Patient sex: M
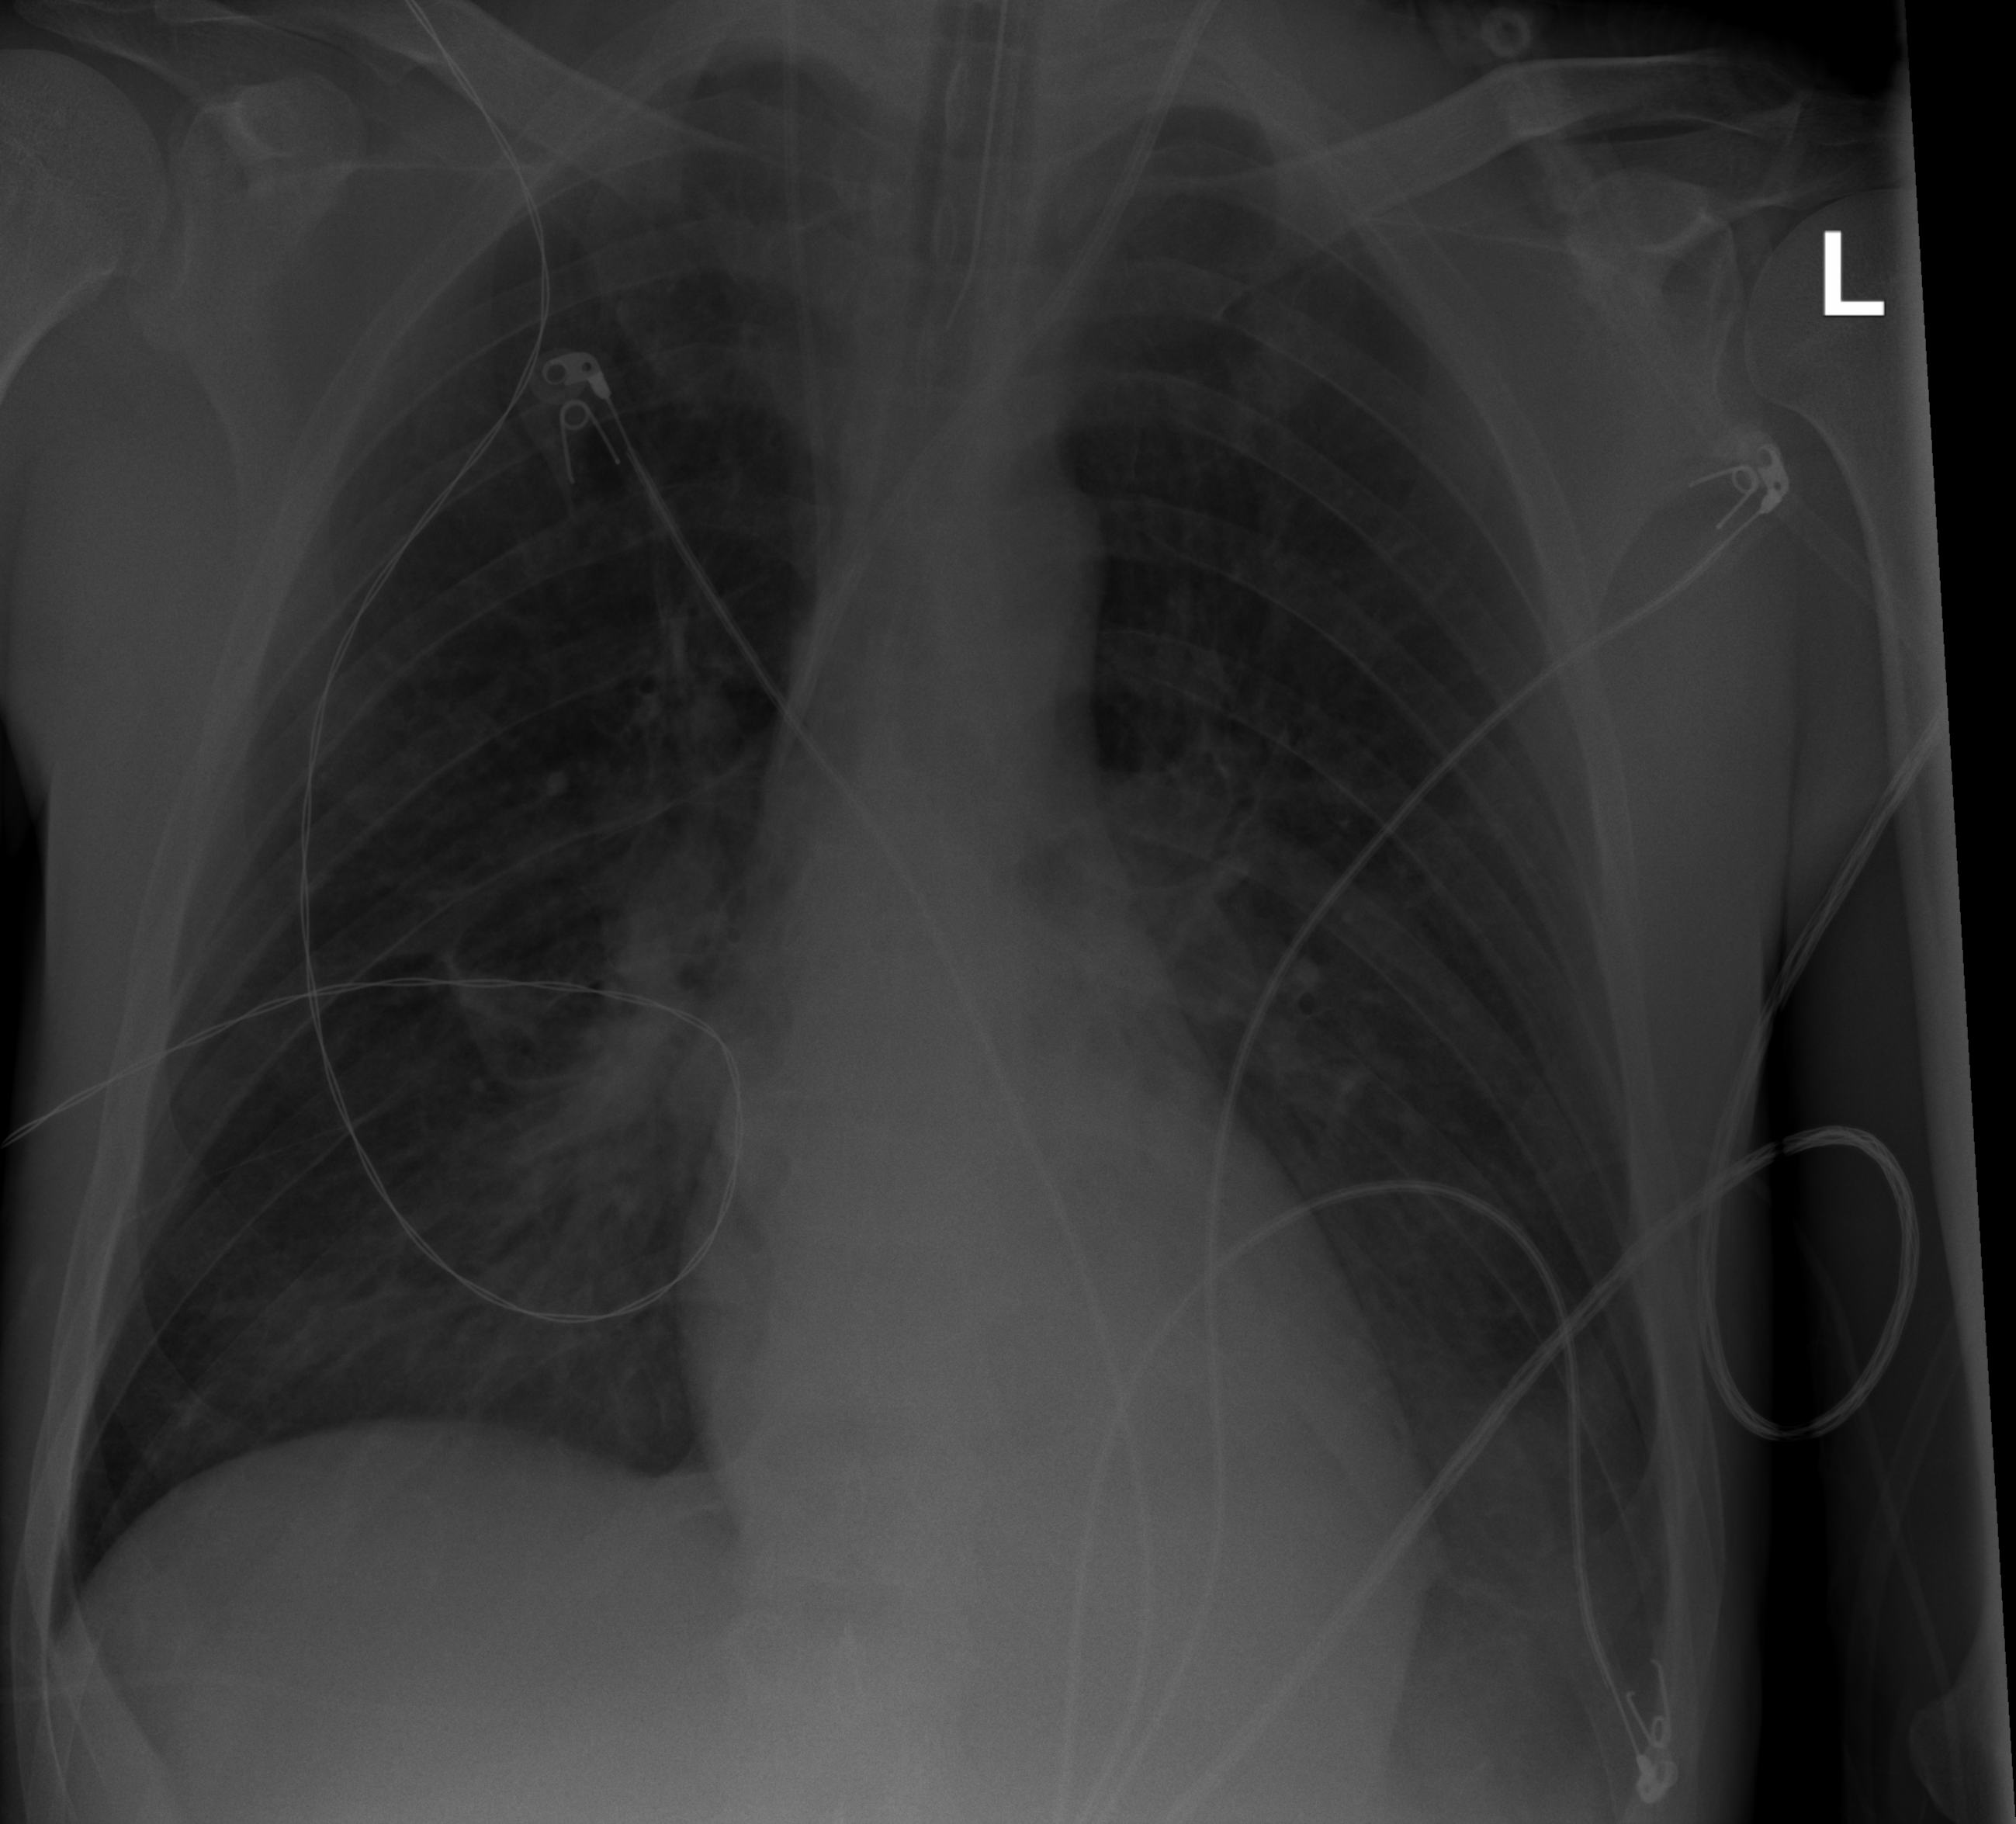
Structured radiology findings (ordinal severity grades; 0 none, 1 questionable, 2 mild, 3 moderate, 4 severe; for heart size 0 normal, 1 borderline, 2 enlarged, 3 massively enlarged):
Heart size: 0
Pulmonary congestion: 0
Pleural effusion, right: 0
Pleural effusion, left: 2
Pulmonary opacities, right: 2
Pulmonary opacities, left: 1
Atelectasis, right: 0
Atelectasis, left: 2